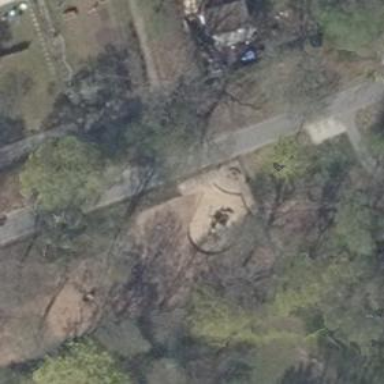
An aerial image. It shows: Playground featuring rope bridge.